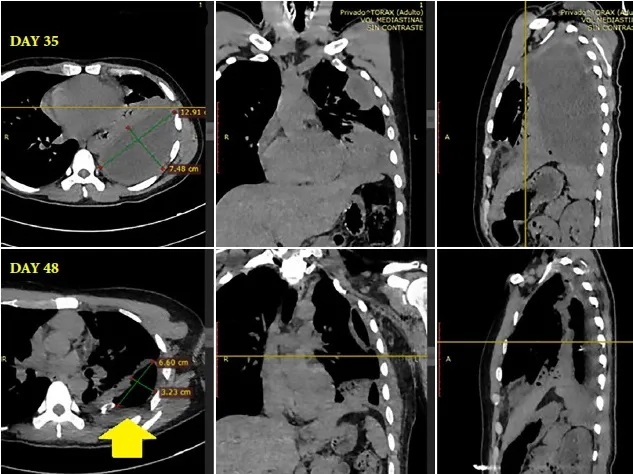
Computed tomography images. Axial view with sagittal and coronal reconstruction, on day 35 of illness shows a liquid collection of homogeneous content, with axial diameters of 12.9 x 7.5 cm and surrounded by a thick wall located, for the most part, in the posterior region. The image on day 48 of hospitalization shows an asymmetric, thick-walled cavity, with axial diameters of 6.6 cm x 3.2 cm, with a hydro-aerial level (yellow arrow), with decreased empyema volume, and adjacent pleural thickening.
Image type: radiology (ct)